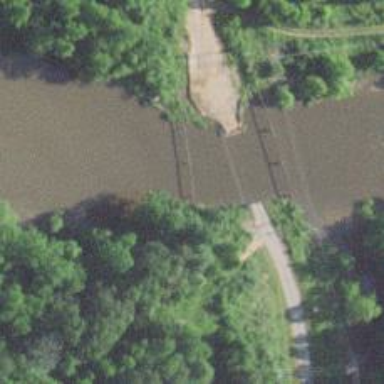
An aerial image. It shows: Bridge with supports.